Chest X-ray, PA view. Patient: 29 years old, sex F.
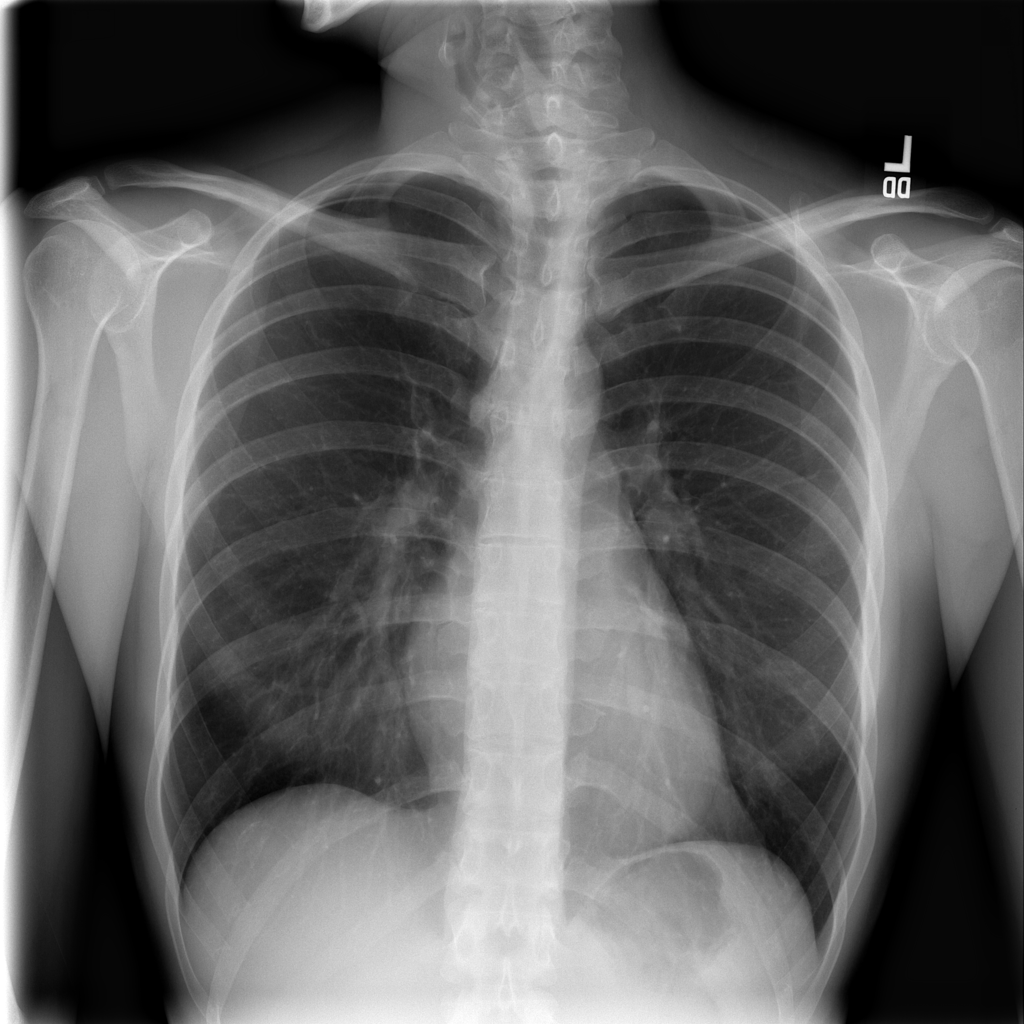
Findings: No Finding